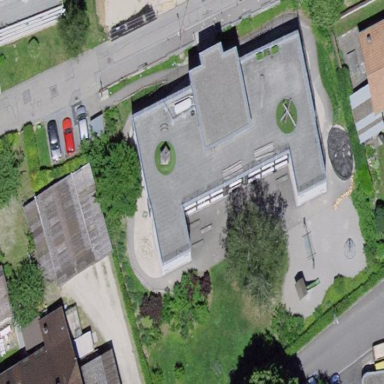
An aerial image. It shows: School building.